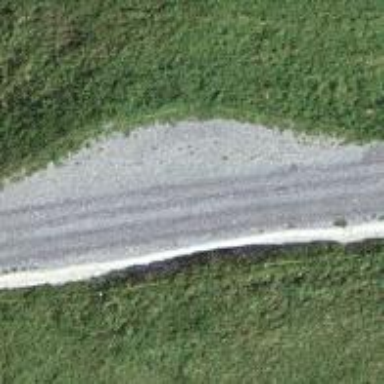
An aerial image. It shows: Passing place on the road.